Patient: sex M, age 61
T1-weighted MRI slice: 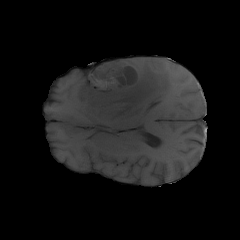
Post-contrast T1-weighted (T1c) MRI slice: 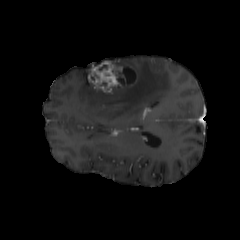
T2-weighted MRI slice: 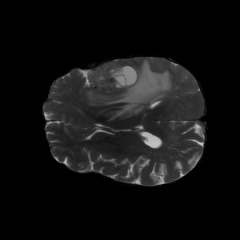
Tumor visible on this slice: yes
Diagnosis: Glioblastoma, IDH-wildtype
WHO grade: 4